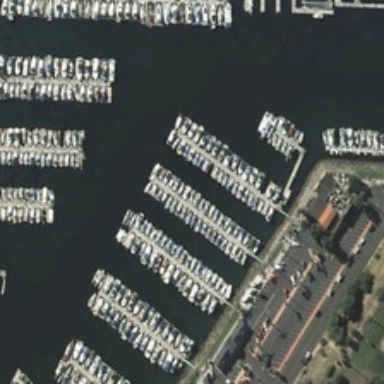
This is a sea, many ships, road and trees .